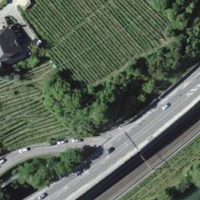
EUNIS habitat code: 40
Species observed at this site:
Circaea lutetiana
Centranthus ruber